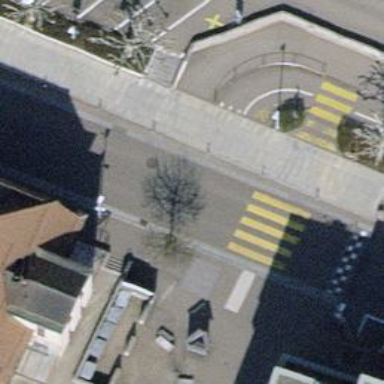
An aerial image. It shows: Footway surfaced with paving stones.